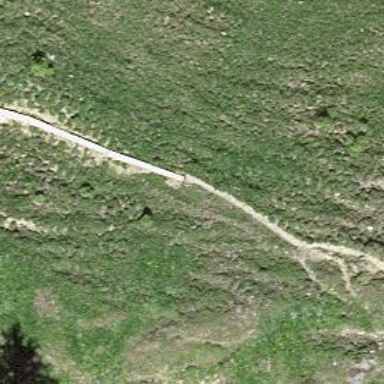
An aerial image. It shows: Unpaved path.